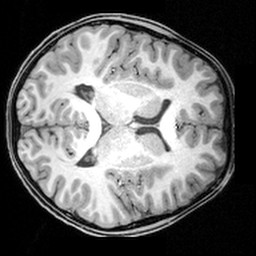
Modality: T1w
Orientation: axial
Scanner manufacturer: siemens
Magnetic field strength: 3 T
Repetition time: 1.9 s
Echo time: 0.00397 s